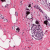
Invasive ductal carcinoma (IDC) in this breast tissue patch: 1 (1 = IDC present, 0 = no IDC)